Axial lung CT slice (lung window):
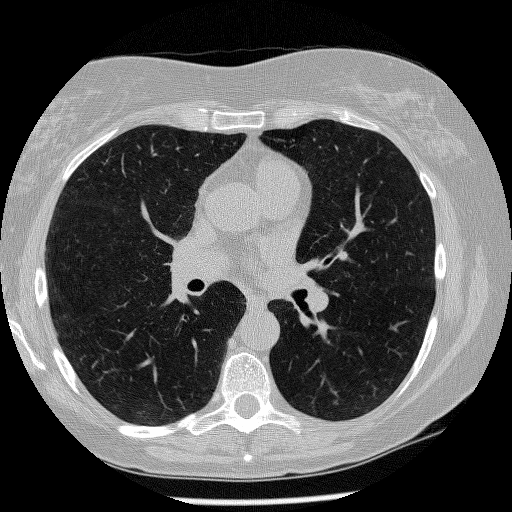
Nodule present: no